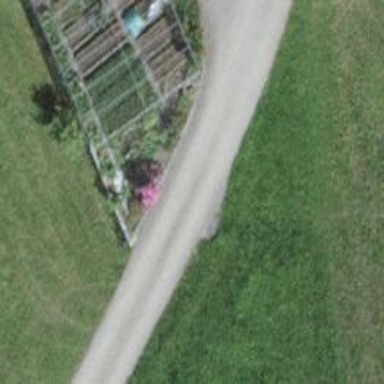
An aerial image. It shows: Well-maintained track road with grade 1 tracktype.